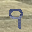
Label: 9